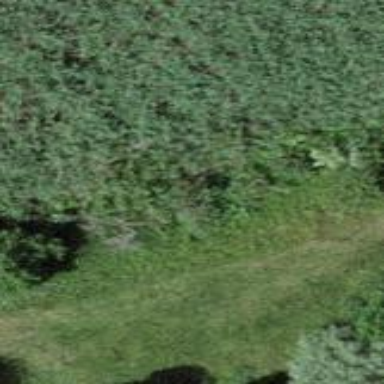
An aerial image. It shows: Patch of scrub vegetation.